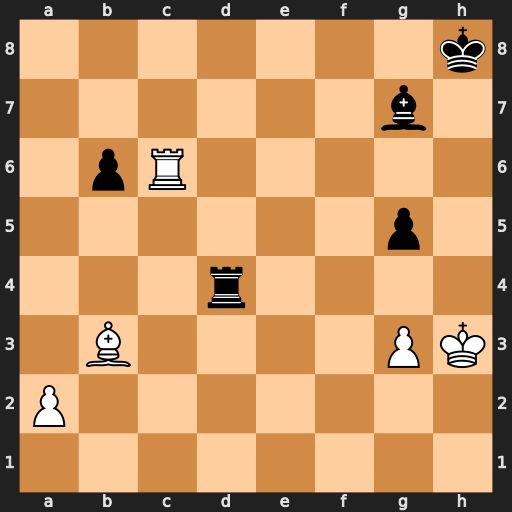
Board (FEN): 7k/6b1/1pR5/6p1/3r4/1B4PK/P7/8
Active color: w
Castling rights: -
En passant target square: -
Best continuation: Rc8+ Bf8 Rxf8+